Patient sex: F
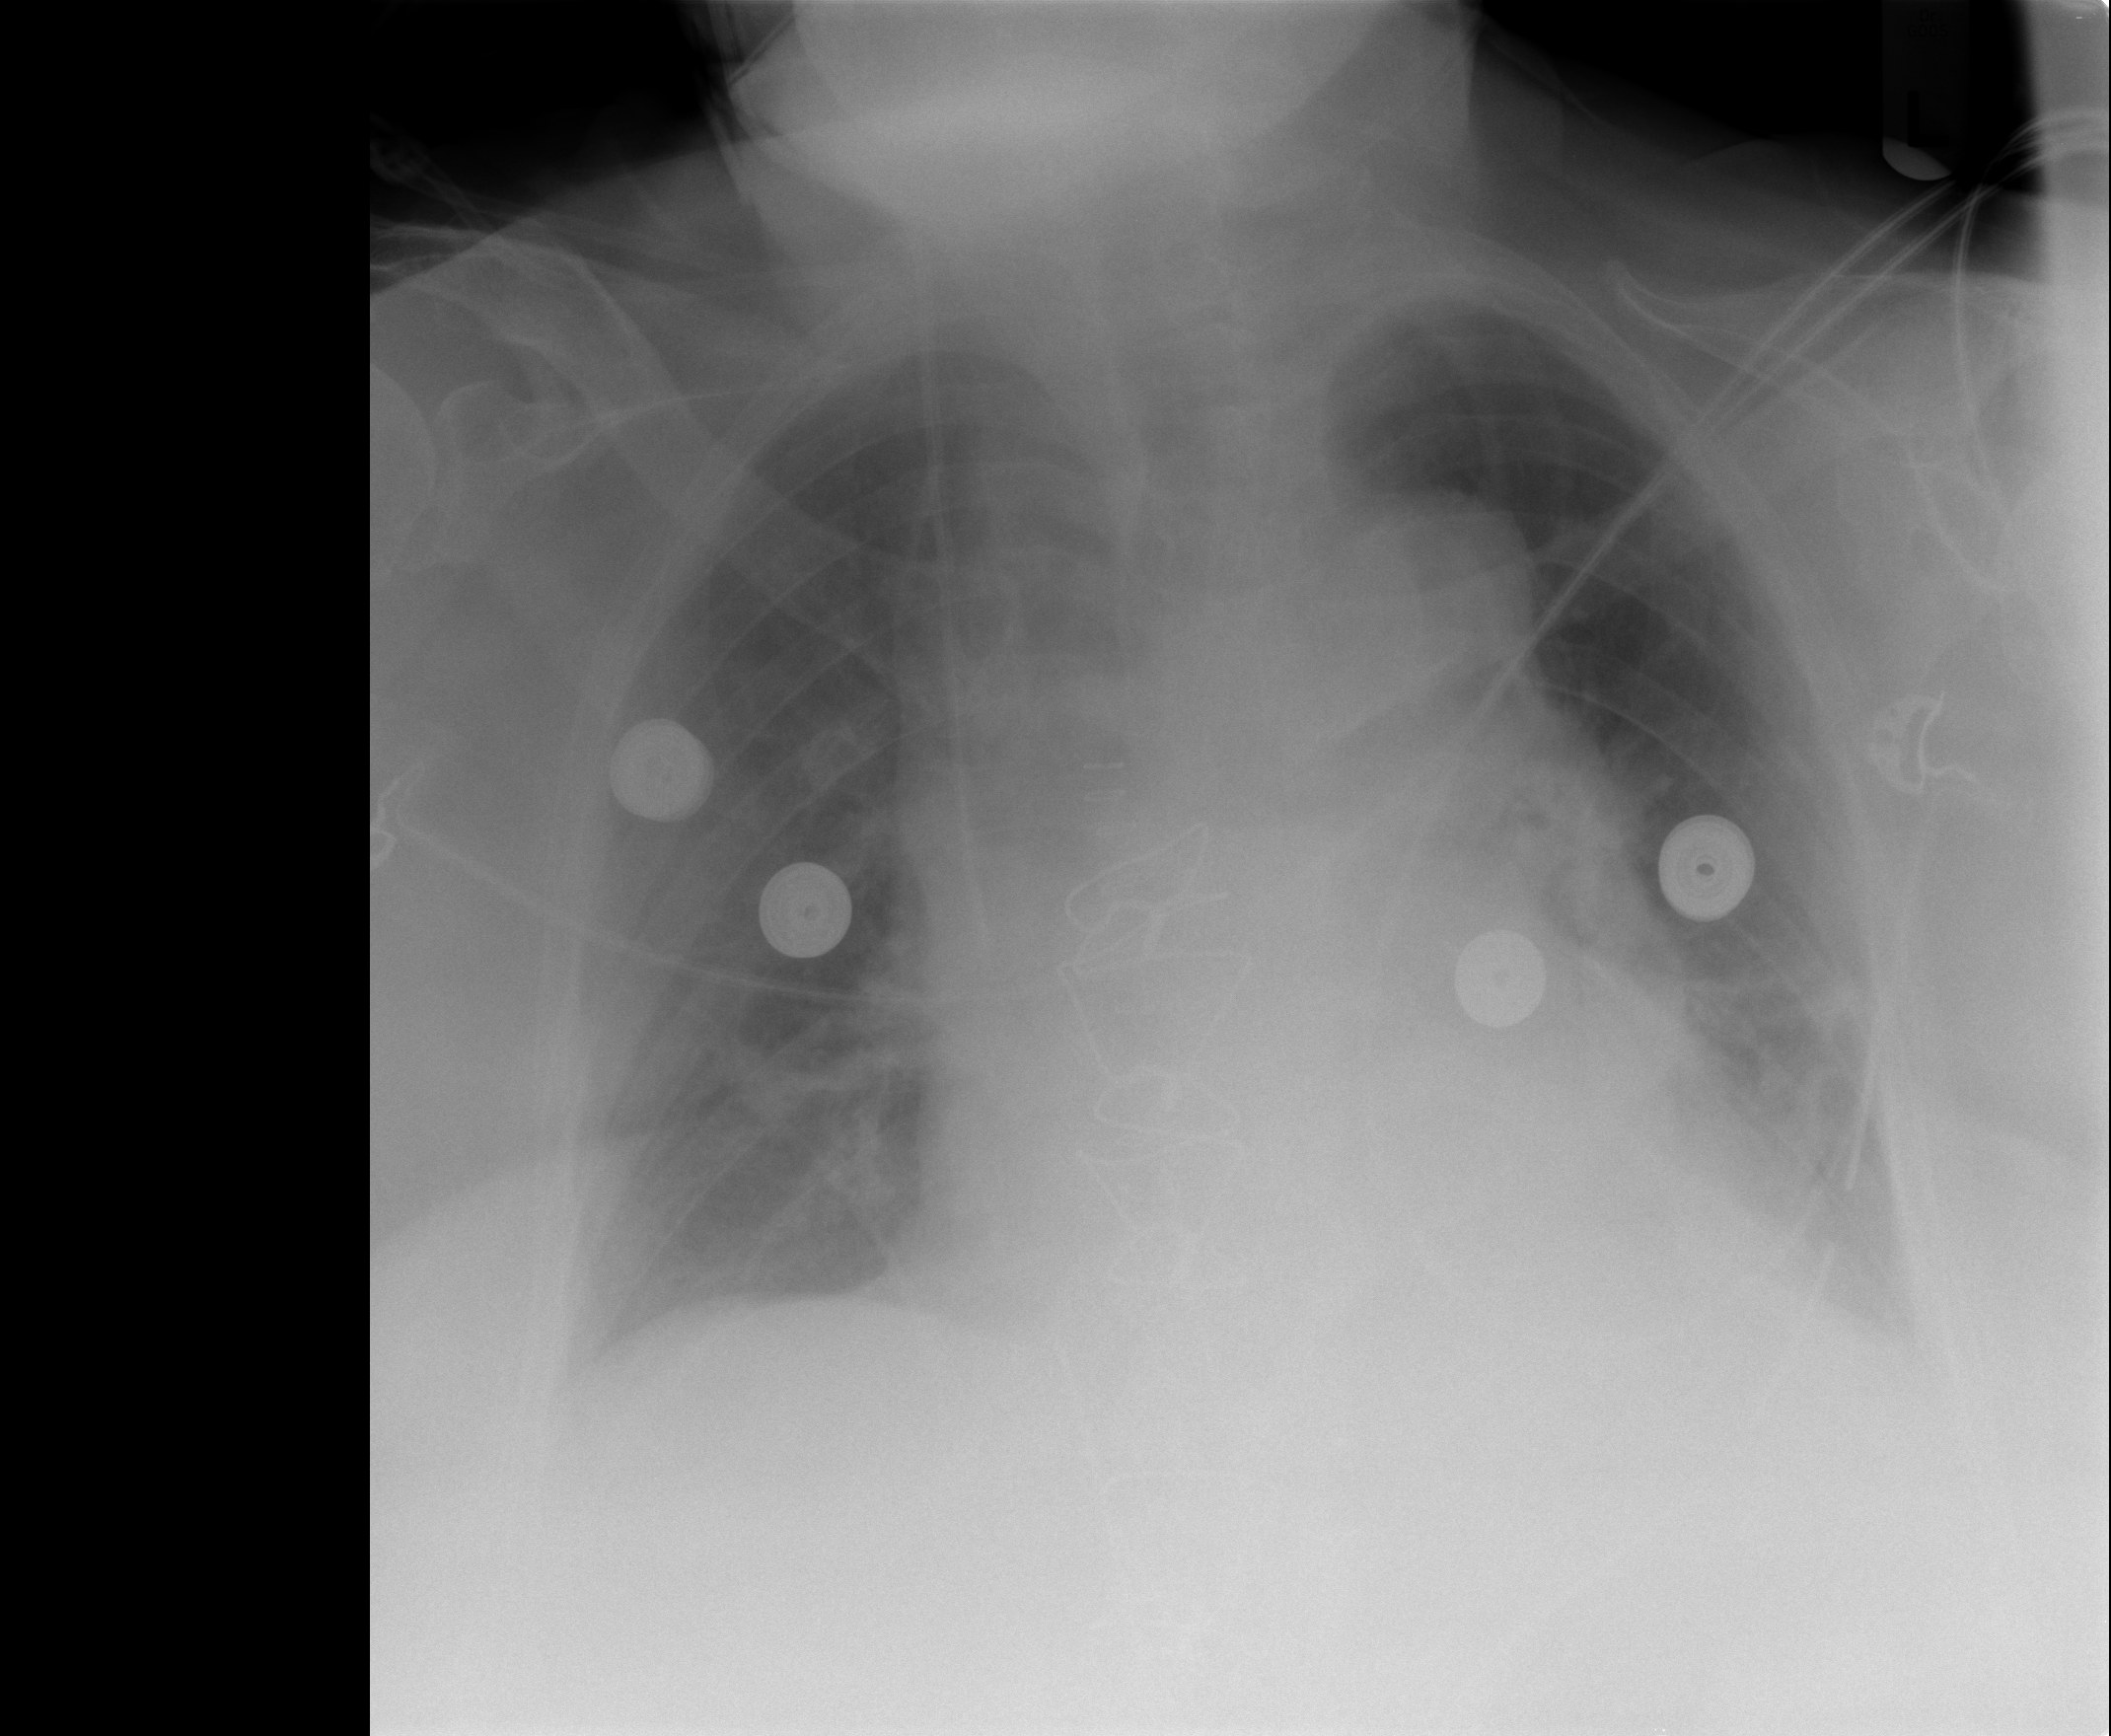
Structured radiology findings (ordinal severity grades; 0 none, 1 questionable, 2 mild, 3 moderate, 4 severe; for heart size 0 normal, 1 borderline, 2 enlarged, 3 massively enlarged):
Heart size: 2
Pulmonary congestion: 2
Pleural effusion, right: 1
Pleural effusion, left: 2
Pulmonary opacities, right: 0
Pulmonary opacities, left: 0
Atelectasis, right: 2
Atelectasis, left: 2